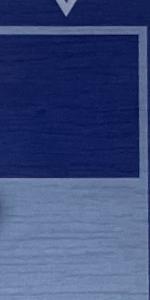
Label: Empty